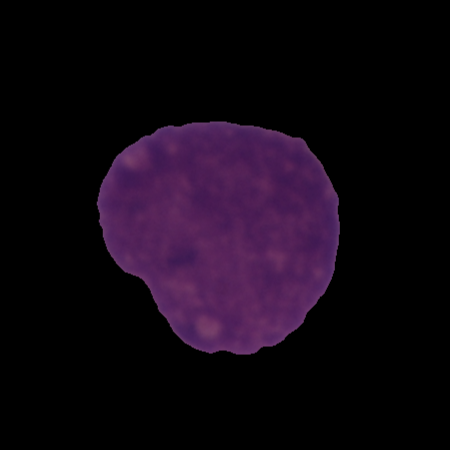
Label: cancer